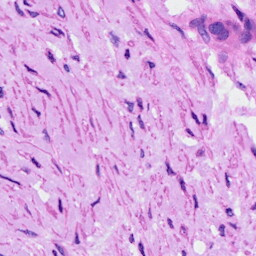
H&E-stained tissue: Ovarian